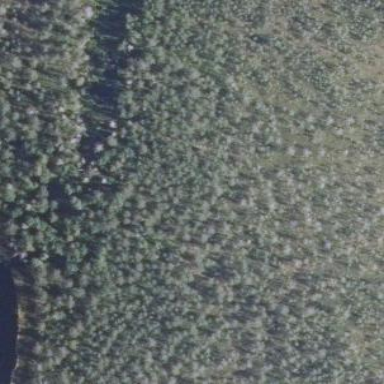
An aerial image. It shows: Woodland consisting mainly of needle-leaved trees.